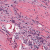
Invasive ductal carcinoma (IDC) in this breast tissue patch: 1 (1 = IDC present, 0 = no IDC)